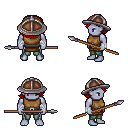
a pixel art fantasy rpg character, male body template, dark elf, purple skin, leather chest armor, teal pants, red swoop hairstyle, chain helm, white cloth bandages, spear, four views (front, back, left, right), 2x2 character sprite sheet, small pixel art, hard edges, no anti-aliasing